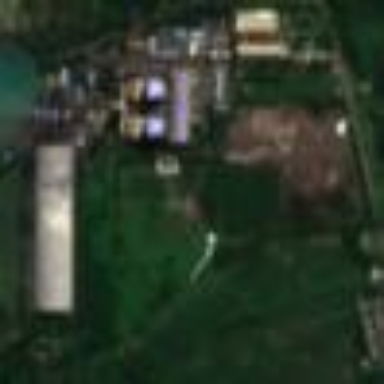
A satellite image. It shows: Industrial area with coal power plant.